Current action and preconditions to check: trajectory_clear

Your task: For each precondition in the list above, predict whether it will hold at this action.

Consider the current scene as observed from the mobile robot's camera, and analyze the predicted future states of all dynamic agents (e.g., people, animals, vehicles, or any moving entities) within the NEXT SECOND.

IMPORTANT: Only answer "very likely" if you are absolutely certain—based on strong, clear evidence—that a dynamic agent will violate the precondition in the predicted future state. Do NOT answer "very likely" for unlikely, ambiguous, or low-probability risks.

Ask yourself for each precondition: Is there a high probability, with clear and convincing evidence, that the predicted future states of any dynamic agent will interfere with the predicted future state of the currently executing action within the NEXT SECOND, causing that precondition to fail?

Assess the risk level based on these predictions. Use "likely" or "very likely" if motions create a clear risk of interference.

Use "neutral" or "improbable" if agents are nearby but their predicted paths are clearly diverging or non-conflicting.

Failure Risk Categories: "very improbable", "improbable", "neutral", "likely", "very likely"

Answer Format: Output ONLY the probability_of_failure value from these categories: "very improbable", "improbable", "neutral", "likely", "very likely"

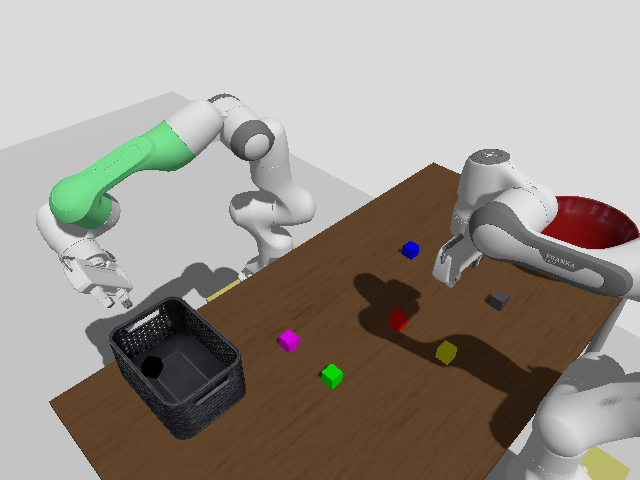

Answer: very improbable